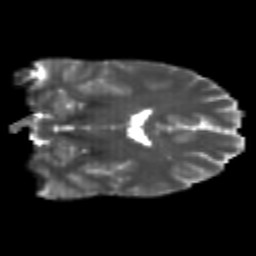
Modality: T2w
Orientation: coronal
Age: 22
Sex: male
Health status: healthy
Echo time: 0.074 s